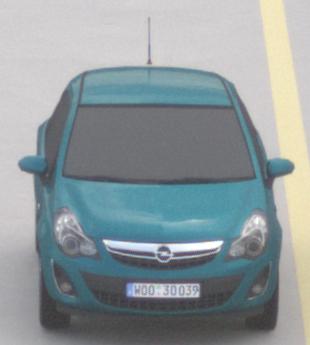
Make: Opel
Model: Corsa 1.2
Detailed model: Corsa (D)
Model produced from: 2011/01
Model produced until: 2014/08
Doors: 3
Color: blue
Road condition: dry road
Daytime: midday
Contrast: low contrast